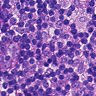
Metastatic tissue present: no